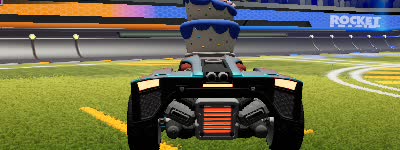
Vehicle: breakout